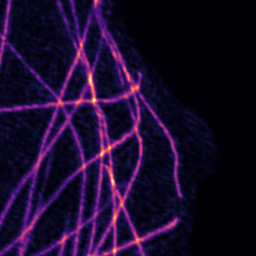
Label: Super-resolution Microtubules image